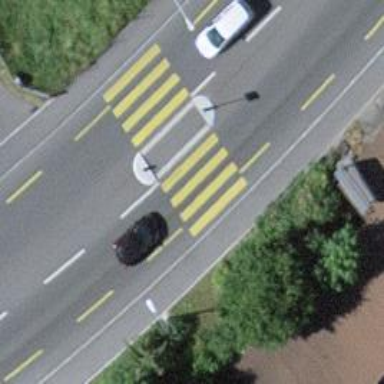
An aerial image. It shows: Footway that serves as traffic island.